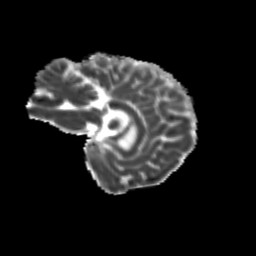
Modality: MD
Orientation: sagittal
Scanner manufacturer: siemens
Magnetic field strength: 3 T
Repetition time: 9.2 s
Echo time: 0.084 s